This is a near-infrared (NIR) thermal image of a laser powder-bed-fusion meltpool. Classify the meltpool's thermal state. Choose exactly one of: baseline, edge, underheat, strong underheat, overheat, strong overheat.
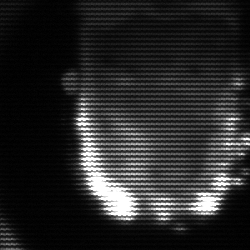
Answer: baseline